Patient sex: F
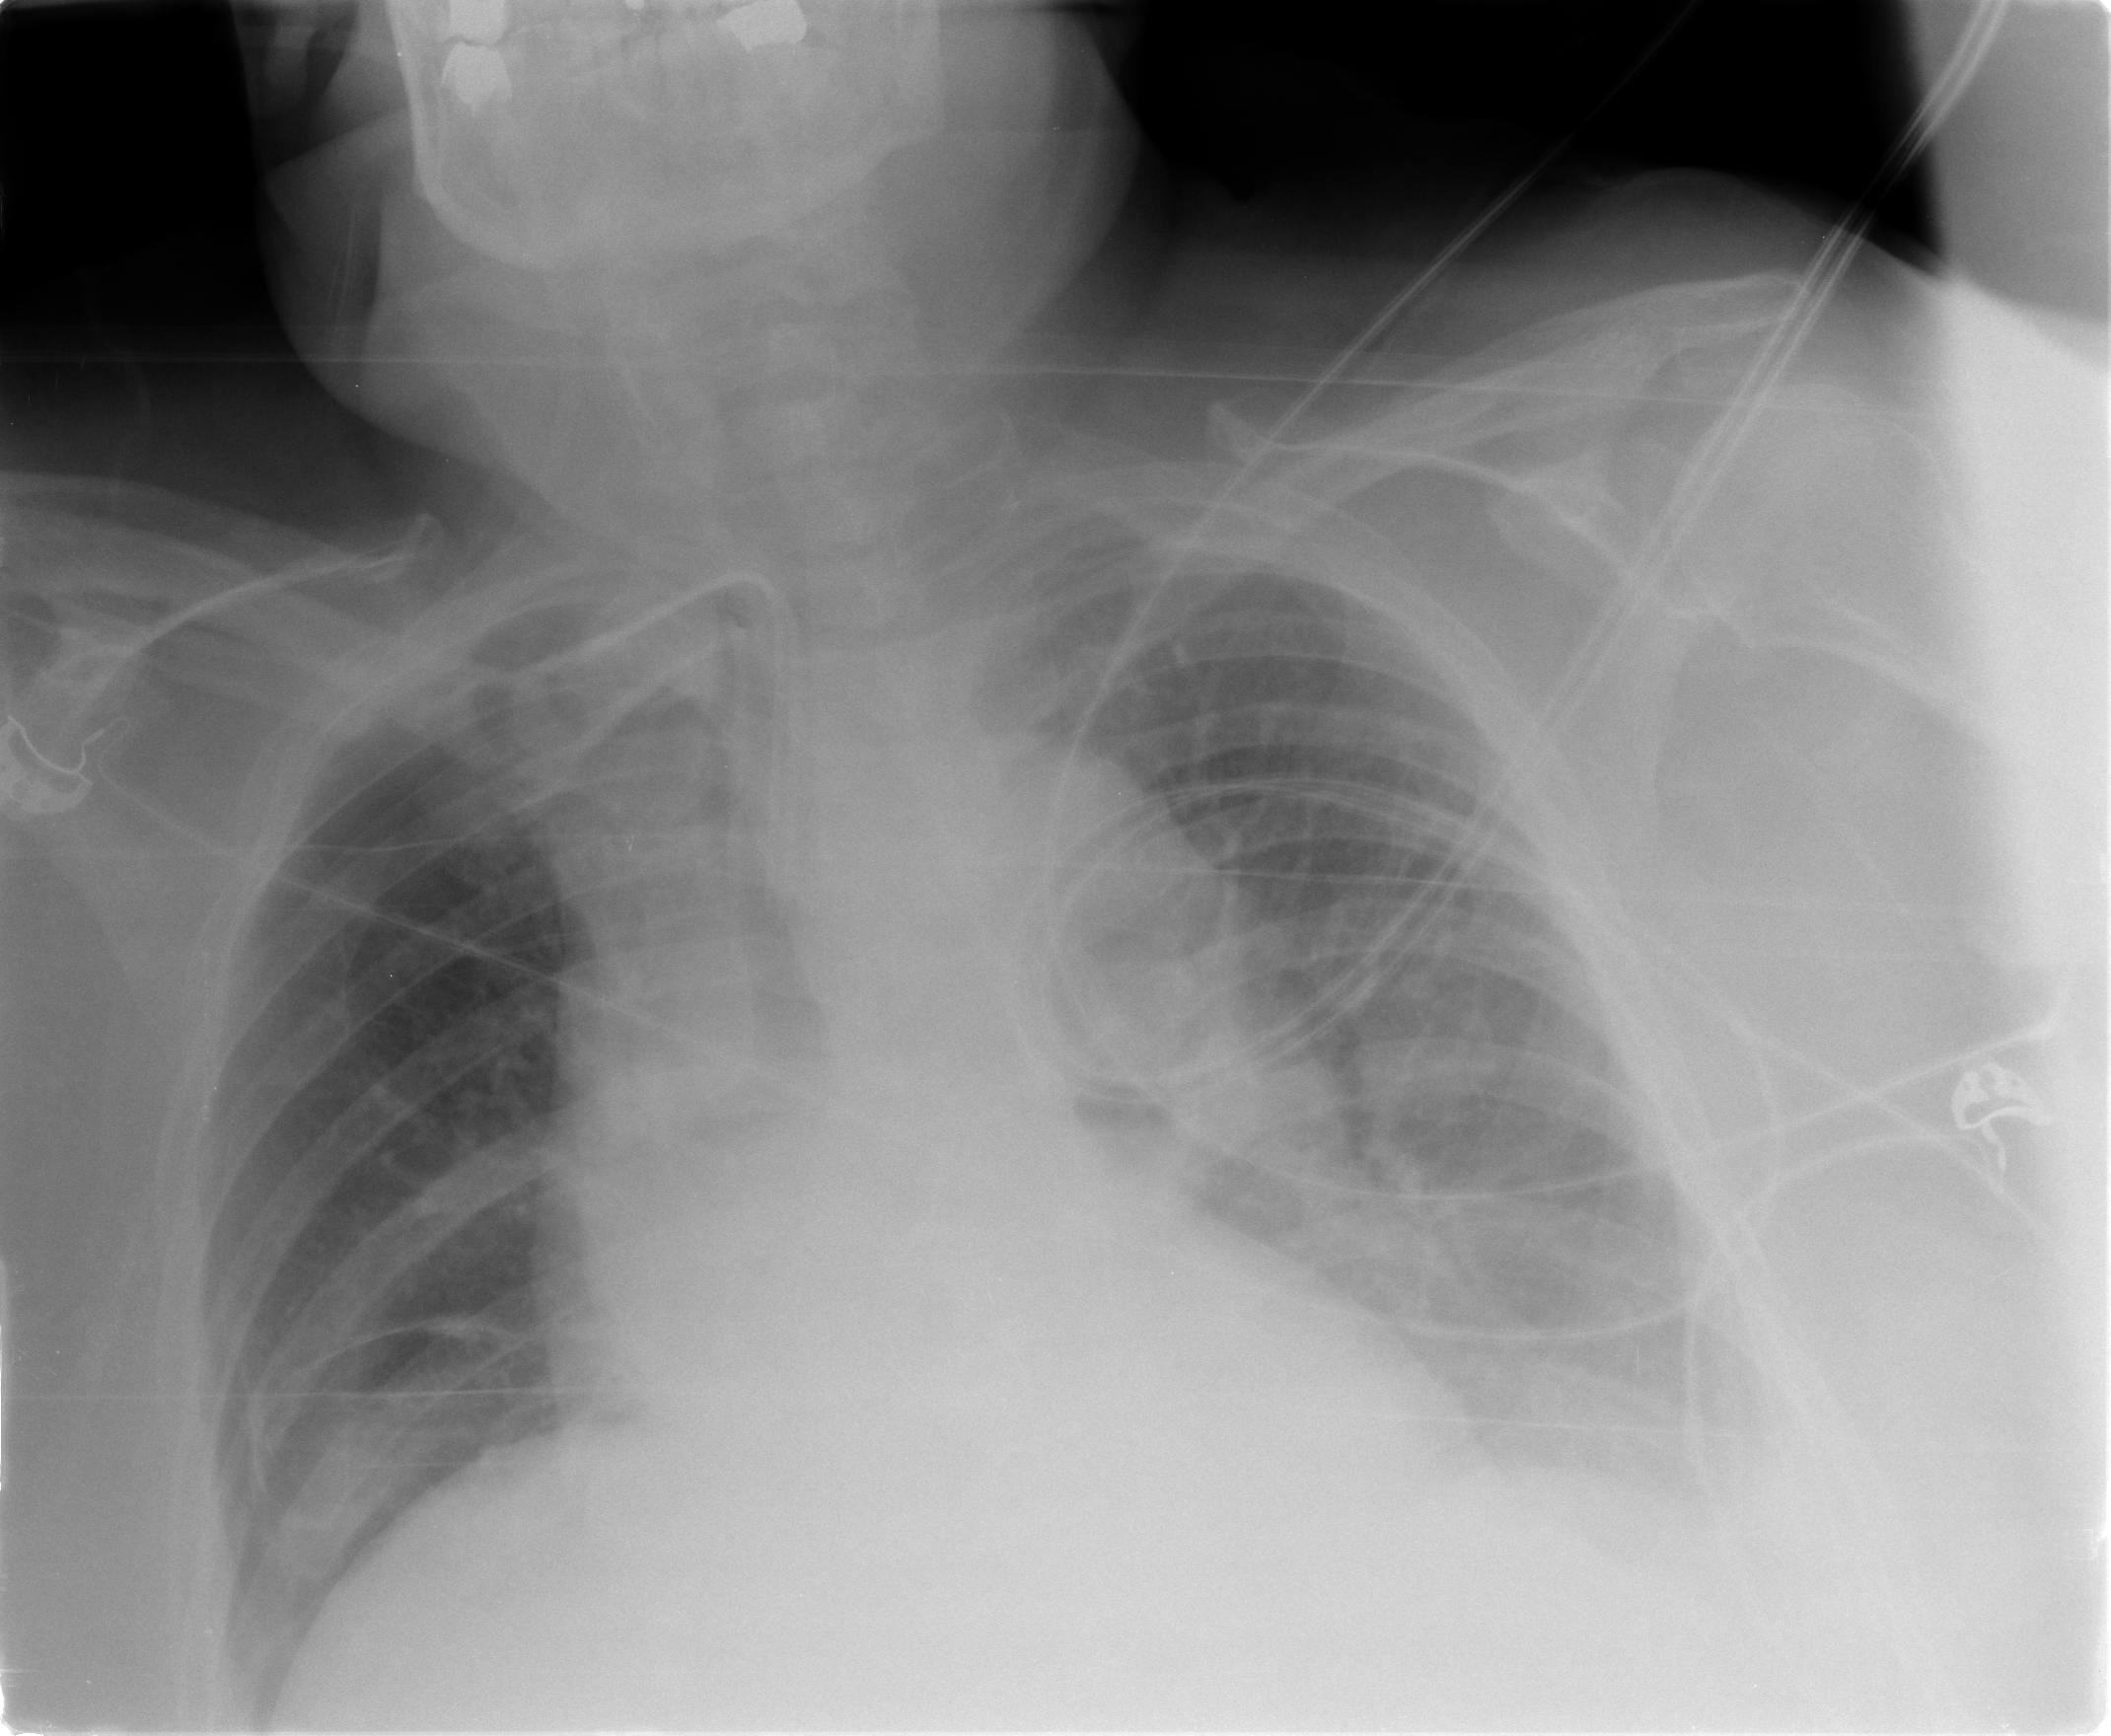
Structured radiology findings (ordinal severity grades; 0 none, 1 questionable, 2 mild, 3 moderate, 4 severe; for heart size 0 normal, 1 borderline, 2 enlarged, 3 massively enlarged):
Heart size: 0
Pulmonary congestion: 0
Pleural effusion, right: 0
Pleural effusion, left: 2
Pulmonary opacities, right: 0
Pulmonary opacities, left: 0
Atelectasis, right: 2
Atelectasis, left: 2